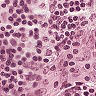
Metastatic tissue present: no